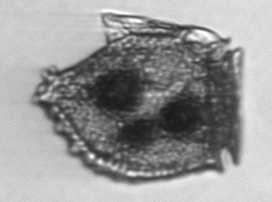
Label: Dinophysis_norvegica